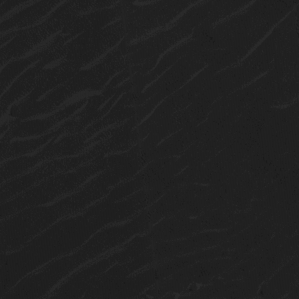
Label: non_frost